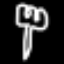
Label: fork